Question: Im new in WPF & Xaml
I dont know how to anchor how to dock...
On this screen gray is statusBar is docked but grid and menu is not all components are in canvas.
This is XAML
'''
<Window
xmlns="http://schemas.microsoft.com/winfx/2006/xaml/presentation"
xmlns:x="http://schemas.microsoft.com/winfx/2006/xaml"
x:Class="WpfApplication6.MainWindow"
x:Name="Window"
Title="MainWindow"
Width="640" Height="480">
<Grid x:Name="LayoutRoot">
<Canvas>
<StackPanel Height="40" Width="624" VerticalAlignment="Top" HorizontalAlignment="Center">
<Menu Height="39" Margin="1,0,0,0">
<Menu.Background>
<LinearGradientBrush EndPoint="0,1" StartPoint="0,0">
<GradientStop Color="#FFF6F6F6" Offset="0.25"/>
<GradientStop Color="#FFEAE8E8" Offset="0.25"/>
<GradientStop Color="#FFDCD9D9" Offset="0.8"/>
<GradientStop Color="White" Offset="1"/>
</LinearGradientBrush>
</Menu.Background>
</Menu>
</StackPanel>
<StackPanel Height="356" Canvas.Top="44" Width="161" HorizontalAlignment="Left">
<Expander Header="Expander" Height="107">
<Grid Background="#FFE5E5E5"/>
</Expander>
</StackPanel>
<StackPanel Height="360" Canvas.Left="161" Canvas.Top="40" Width="463">
<DataGrid Height="361"/>
</StackPanel>
</Canvas>
<StackPanel Height="40" Margin="-1,0,0,0" VerticalAlignment="Bottom">
<StatusBar Height="40" Background="#FF897676"/>
</StackPanel>
</Grid>
'''

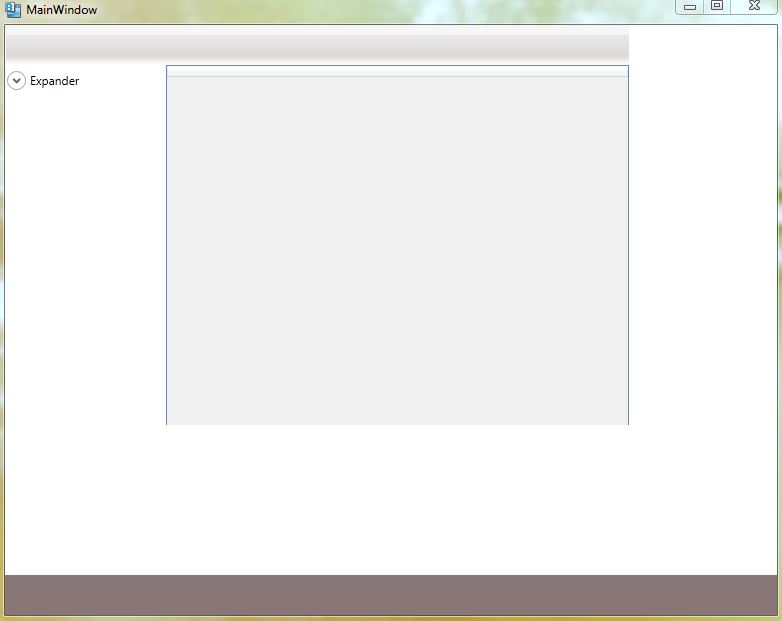
Answer: You don't want these things to go in a 'Canvas'. I'm not sure I've ever used a 'Canvas' in WPF.
'DockPanel' is your friend, and this is how it works:
- 'DockPanel''DockPanel.Dock'- 'DockPanel''DockPanel''DockPanel.Dock="Top"'-
At its most basic, 'DockPanel' can be used just like 'StackPanel' except it will fill available space.